Field crop: tomato
Growth stage: 1
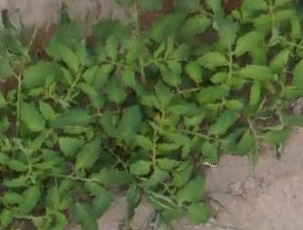
Species: tomato